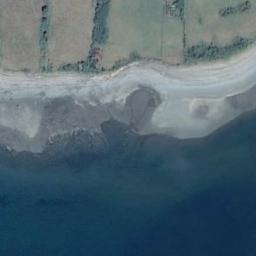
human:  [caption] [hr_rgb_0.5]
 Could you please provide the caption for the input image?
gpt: Deep blue water and white sand beaches and fields .

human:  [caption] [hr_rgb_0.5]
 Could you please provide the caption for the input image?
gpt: There are people playing near the beach .

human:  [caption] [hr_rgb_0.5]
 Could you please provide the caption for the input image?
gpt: The beach with brown sand and the land next to the beach is covered with some green plants .

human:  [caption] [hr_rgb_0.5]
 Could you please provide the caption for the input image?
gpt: The beach consists of blue seawater and a coast with sparse green plants .

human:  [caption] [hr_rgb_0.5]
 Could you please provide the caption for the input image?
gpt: The sea is calm beside the beach .